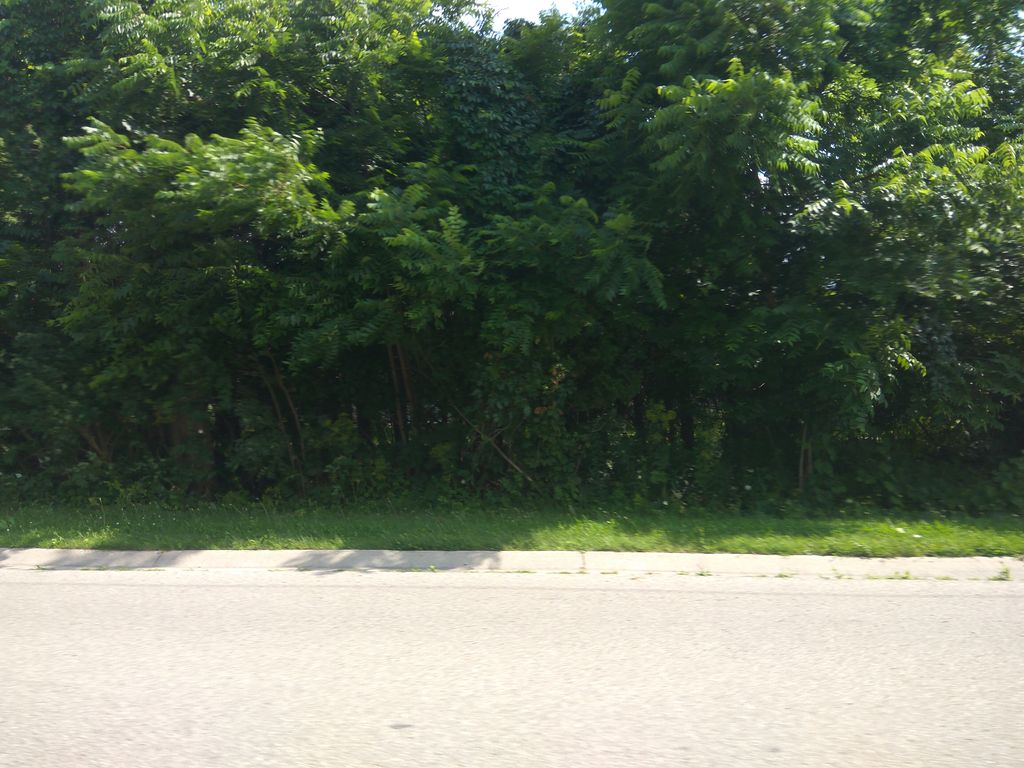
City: kitchener-waterloo